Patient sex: M
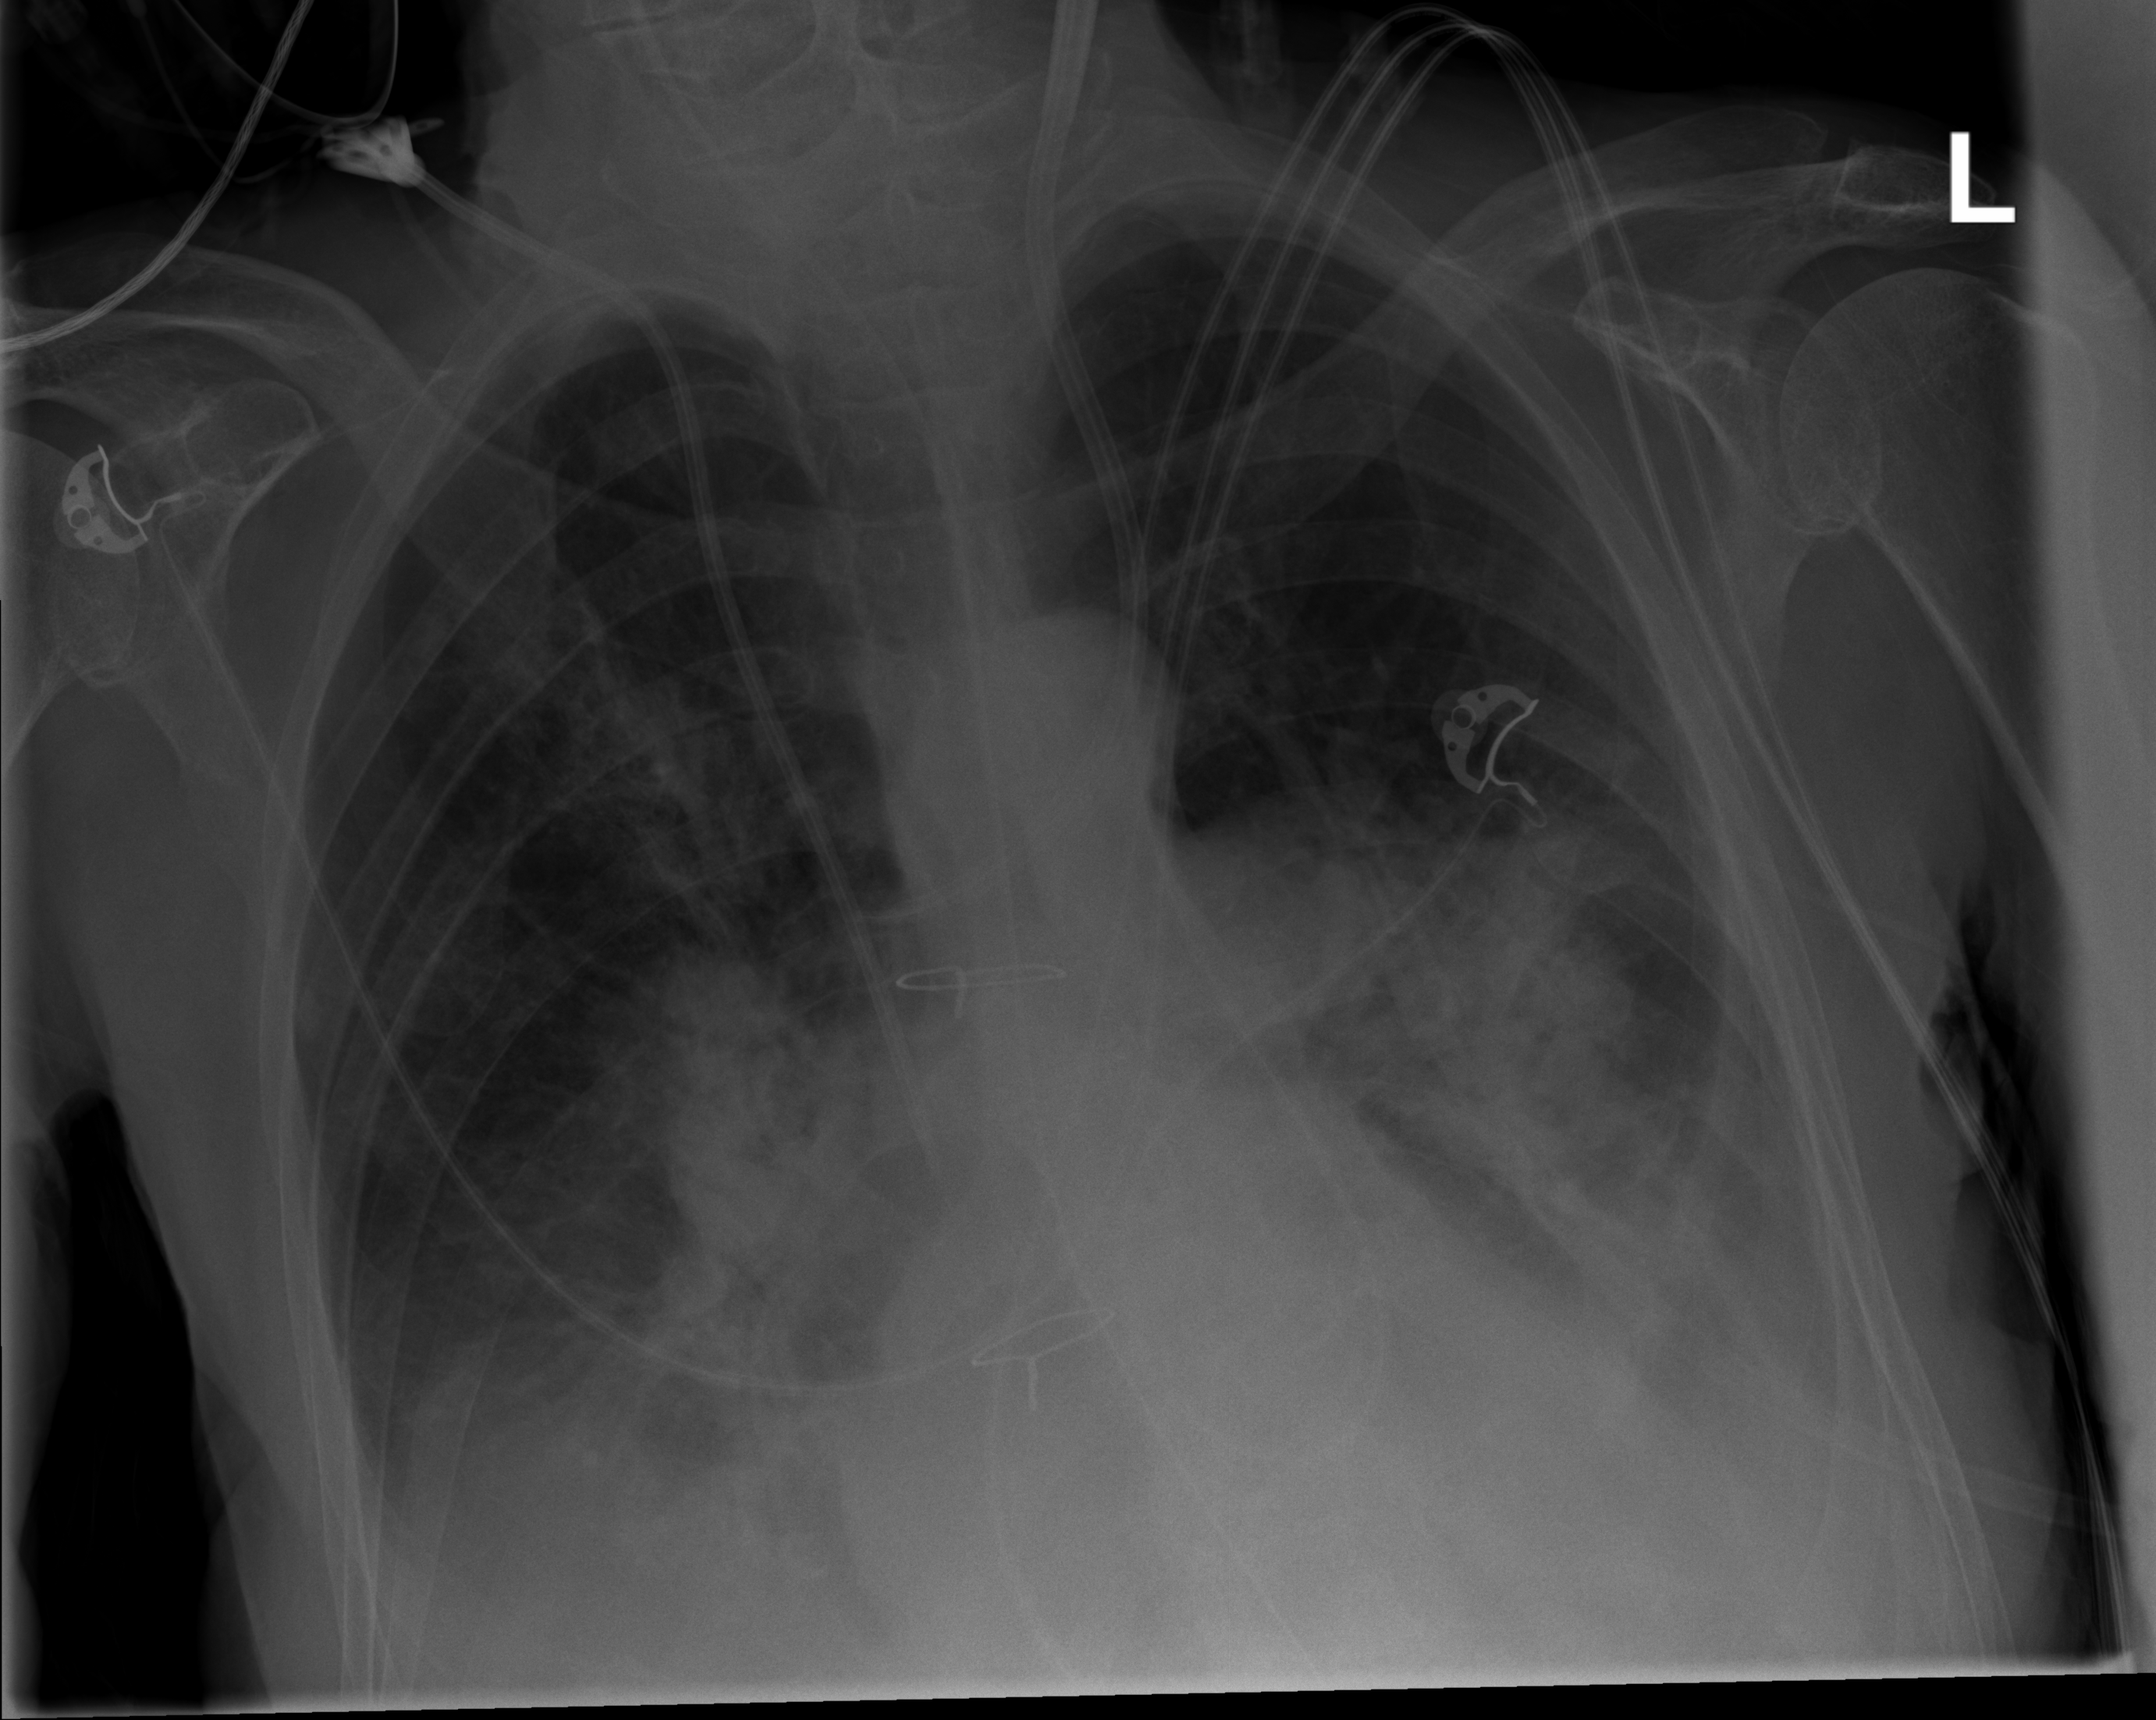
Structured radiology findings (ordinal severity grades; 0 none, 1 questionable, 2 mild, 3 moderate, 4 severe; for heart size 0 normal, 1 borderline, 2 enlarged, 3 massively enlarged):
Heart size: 0
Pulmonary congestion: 0
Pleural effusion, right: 2
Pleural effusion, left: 2
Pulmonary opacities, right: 3
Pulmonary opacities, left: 3
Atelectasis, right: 3
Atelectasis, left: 3